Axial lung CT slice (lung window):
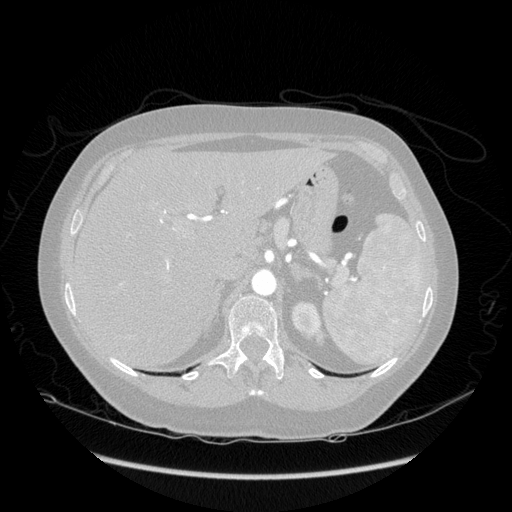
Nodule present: no